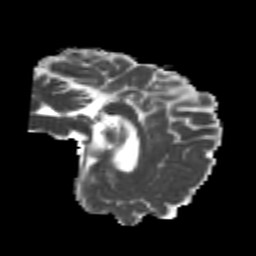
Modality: MD
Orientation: sagittal
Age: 24
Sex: male
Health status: healthy
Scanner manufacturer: philips
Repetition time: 7.386 s
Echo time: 0.08599 s